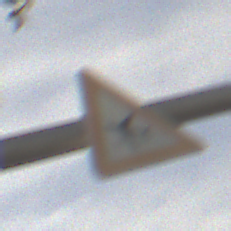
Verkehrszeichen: FlugbetriebRechts
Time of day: MorningAfternoon
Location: Outdoor (Suburban)
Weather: PartlyCloudy
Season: NotSpecified
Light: Natural